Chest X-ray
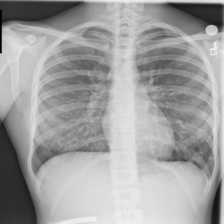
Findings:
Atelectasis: negative
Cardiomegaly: negative
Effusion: negative
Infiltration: negative
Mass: negative
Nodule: positive
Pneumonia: negative
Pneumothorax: negative
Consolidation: negative
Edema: negative
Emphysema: negative
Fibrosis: negative
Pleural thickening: negative
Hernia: negative